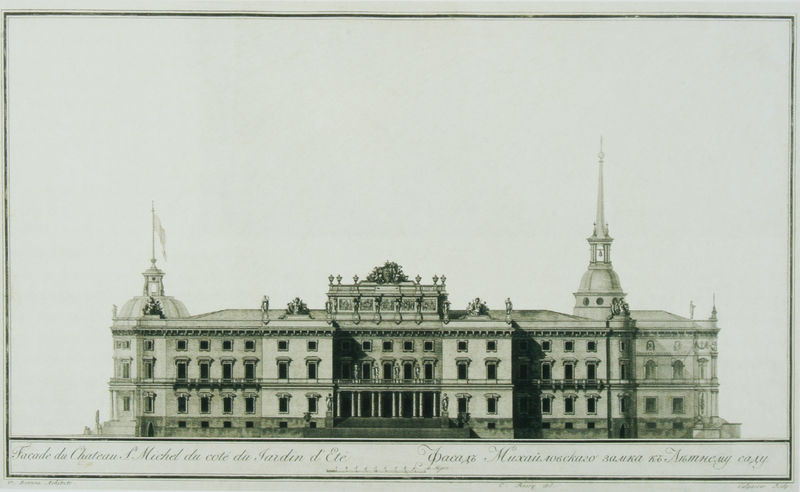
Titel: Fassade des Michail-Schlosses vom Sommergarten aus gesehen
Künstler: Iwan Iwanowitsch Kolpakow
Standort: St. Petersburg
Institution: Schloss Pawlowsk
Schlagwörter: dunkel, flügel, himmel, schatten, weiß, kirchturm, fenster, frankreich, grau, hell, laterne, licht, paris, schwarz, skizze, säule, säulen, zeichnung, dach, gebäude, haus, schloss, architektur, barock, rahmen, sockel, spitze, brüstung, front, frontal, turm, statue, schrift, ansicht, fassade, vedute, fahne, flagge, giebel, mauer, türe, empore, pilaster, sepia, figuren, französisch, kuppel, treppe, symmetrie, inschrift, seitenansicht, verzierung, uhr, aufgang, stufen, plastik, tor, galerie, anbau, foto, eingang, kuppeln, tumr, türme, münchen, palast, umriß, fenter, stockwerk, ideal, symmetrisch, druck, radierung, stich, seite, schwarzweiß, text, beschriftung, helm, entwurf, fries, aussenansicht, portal, lustschloss, villa, sims, gesims, skulpturen, frontalansicht, glocke, risalit, statuen, residenz, freitreppe, etagen, plan, postkarte, kupferstich, rücksprung, stockwerke, bau, chateau, geschoss, archivolte, palais, aufbau, massstab, aufriss, etage, architekt, attika, enfilade, untergeschoss, fensterfront, protal, masstab, belle etage, michel, trakte, corps de logis, trackt, spitzturm, doppelflügel, grünstich, unterschirft, dachaufbau, oenamente, porikus, san michel, segmentgibel, smmetrie, basso, fesnterfront, mezzo, jardin d'ete, könig haus, veau le vicome, vaux le vicome